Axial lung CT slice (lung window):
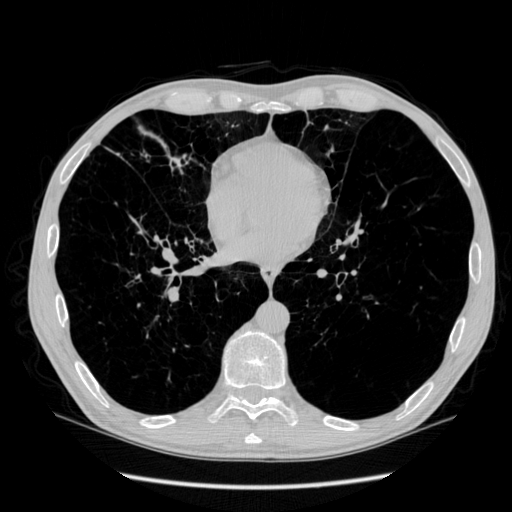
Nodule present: no